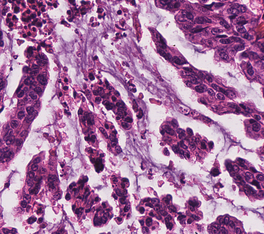
Tumor epithelial tissue: yes
Tumor-associated stroma tissue: no
Normal tissue: no